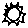
Label: sun